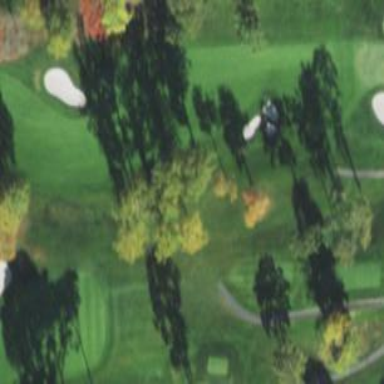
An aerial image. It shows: Grassy area designated as golf fairway.